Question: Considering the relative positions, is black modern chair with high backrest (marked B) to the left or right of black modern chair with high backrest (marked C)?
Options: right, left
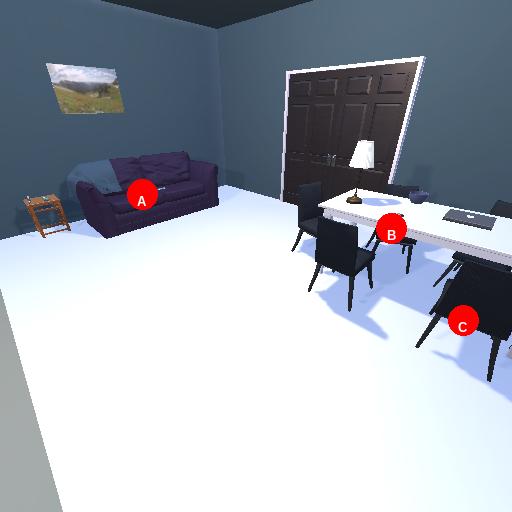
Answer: right